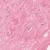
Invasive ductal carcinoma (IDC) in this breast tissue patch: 0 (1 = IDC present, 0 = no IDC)